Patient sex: M
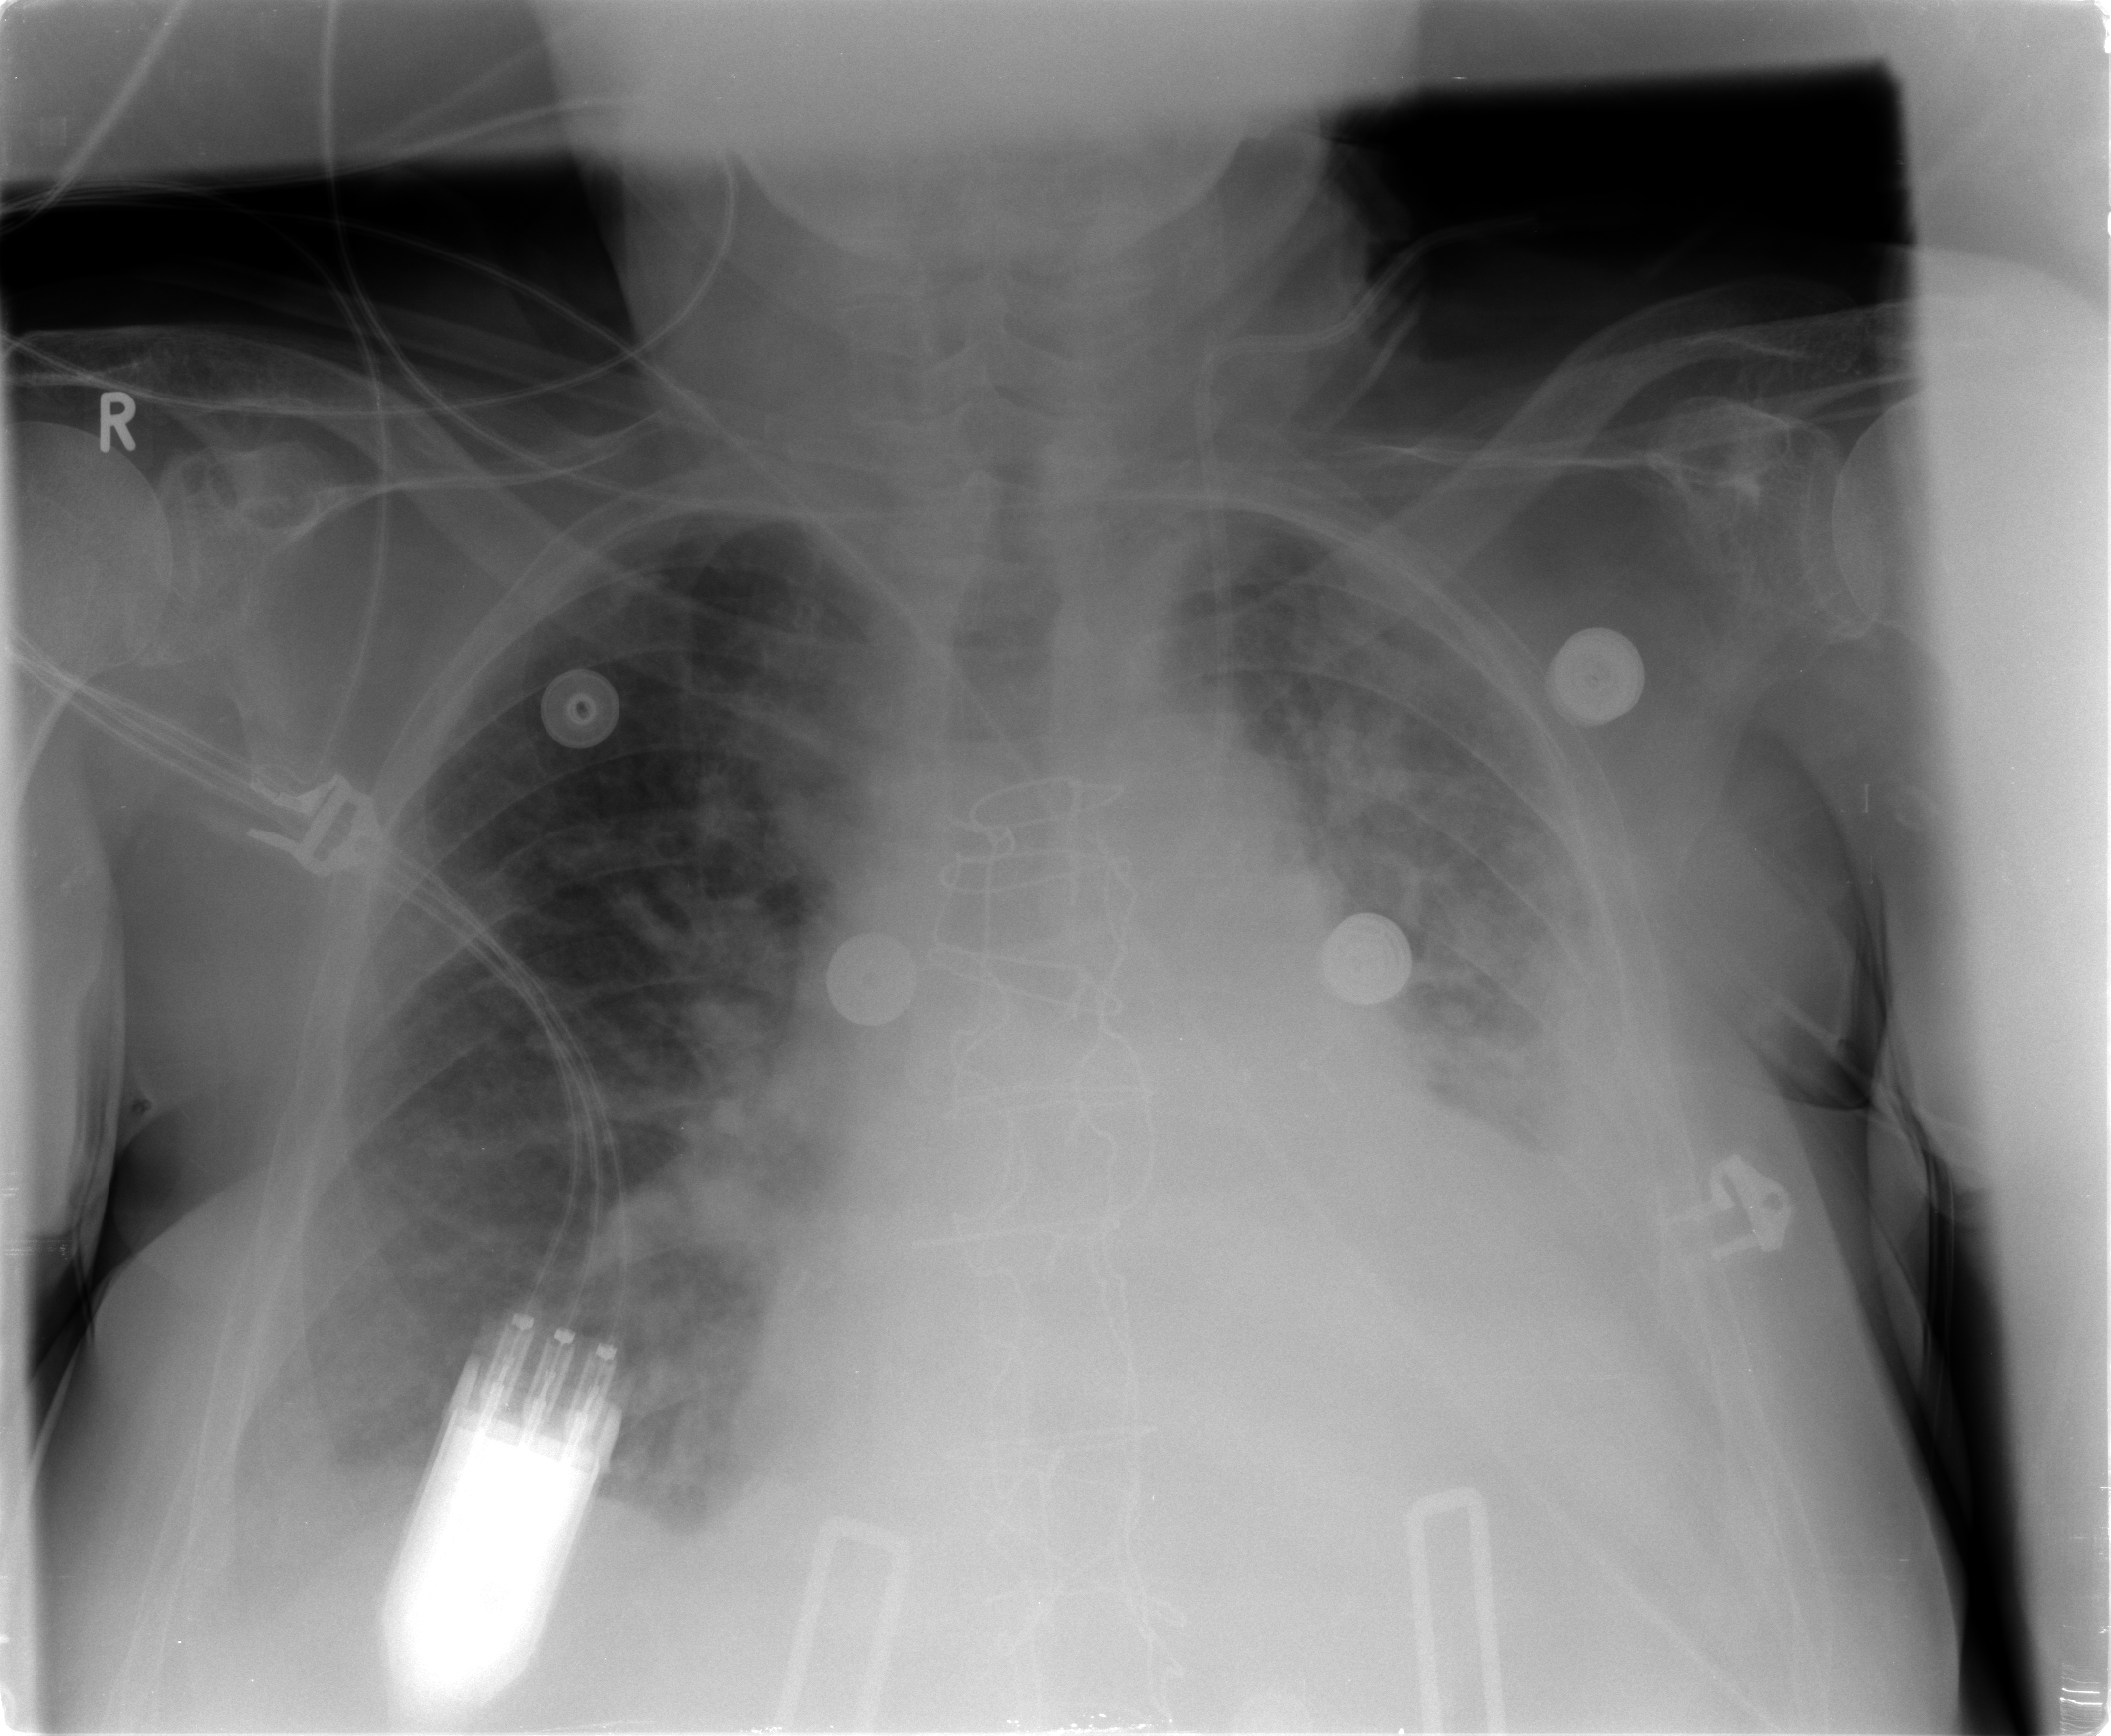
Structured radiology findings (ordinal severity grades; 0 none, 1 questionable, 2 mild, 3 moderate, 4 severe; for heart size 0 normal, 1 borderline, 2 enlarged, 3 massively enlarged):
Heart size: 2
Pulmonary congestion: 3
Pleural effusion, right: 2
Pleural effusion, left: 3
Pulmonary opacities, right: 2
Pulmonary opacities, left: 3
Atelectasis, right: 2
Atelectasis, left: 3